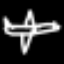
Label: airplane